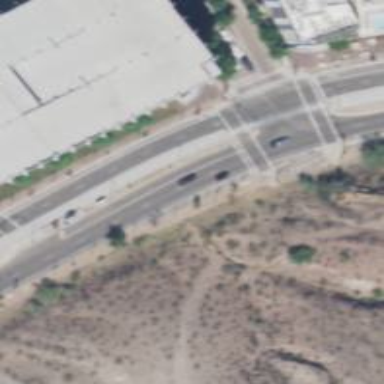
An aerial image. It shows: Solid stop line on the road.